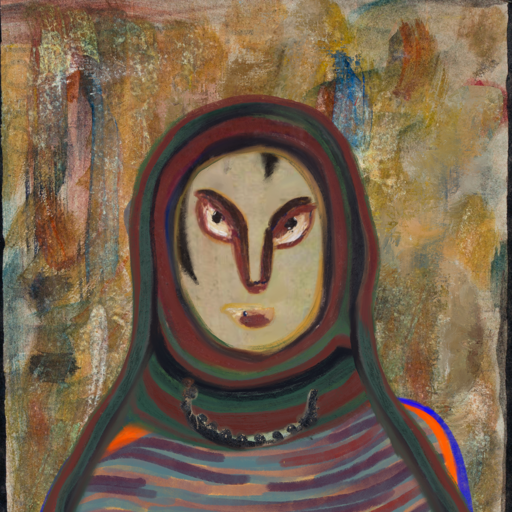
Background: Pipe, Head And Neck Front: Hill_Girl, Face Front: After_Raid, Bust: Experience, Hair Front: Roy_Bahadur, Head Accessory: After_Raid_Scarf, Second Necklace: Blank, Necklace: Childish, Baby: Blank